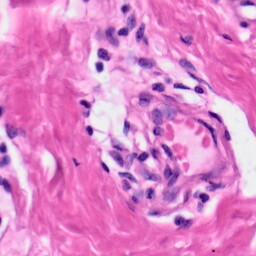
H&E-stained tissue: Skin